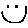
Label: smiley face